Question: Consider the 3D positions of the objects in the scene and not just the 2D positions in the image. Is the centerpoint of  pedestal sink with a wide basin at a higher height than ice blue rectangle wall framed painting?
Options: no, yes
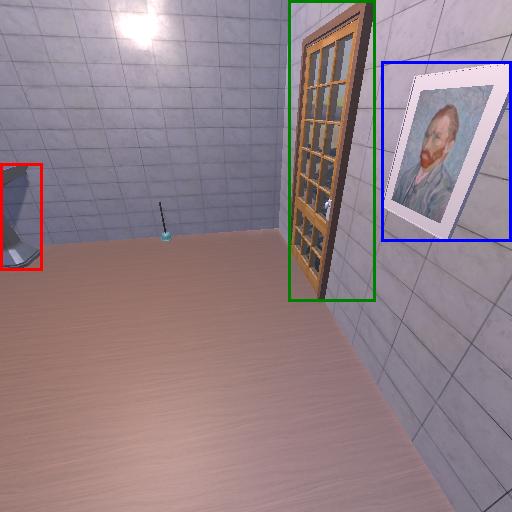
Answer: no